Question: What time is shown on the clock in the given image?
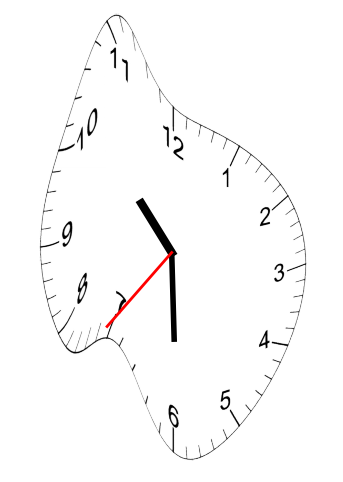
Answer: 10:29:36